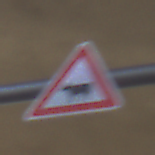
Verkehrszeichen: ViehtriebRechts
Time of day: Midday
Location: Roofed (Underpass)
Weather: Clear
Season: NotSpecified
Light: Natural